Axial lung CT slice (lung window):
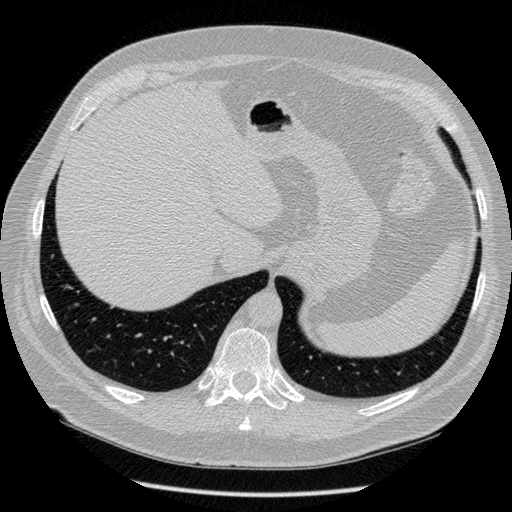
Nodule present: no